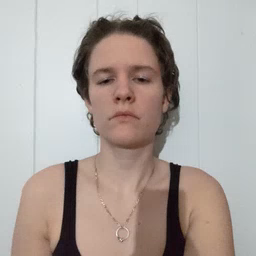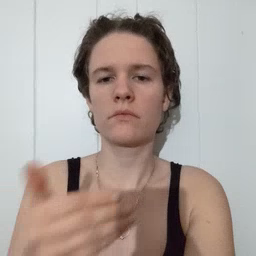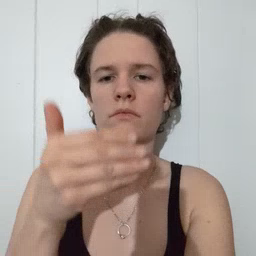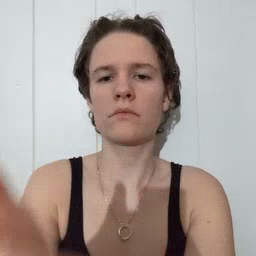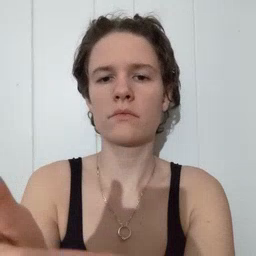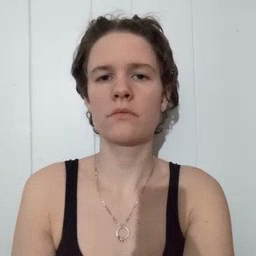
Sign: after